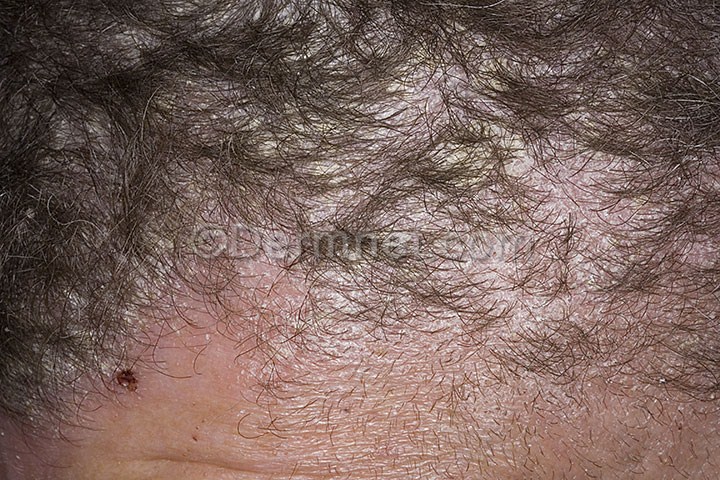
Disease: Psoriasis pictures Lichen Planus and related diseases